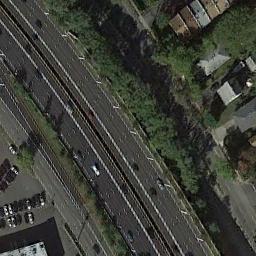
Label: freeway